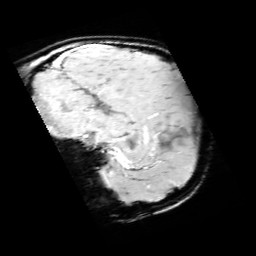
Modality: SWI
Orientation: sagittal
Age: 11
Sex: male
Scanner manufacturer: siemens
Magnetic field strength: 3 T
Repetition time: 0.027 s
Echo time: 0.02 s